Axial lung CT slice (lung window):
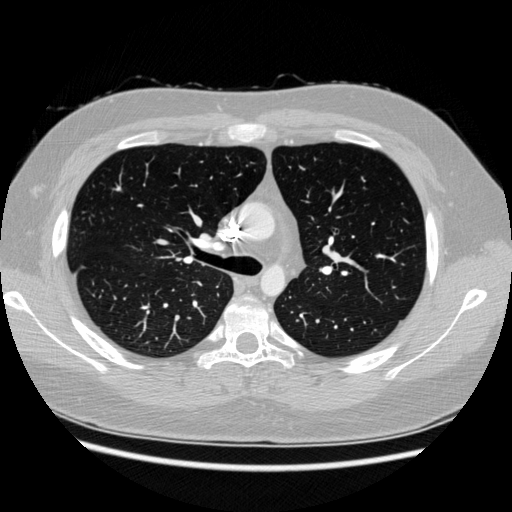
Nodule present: no